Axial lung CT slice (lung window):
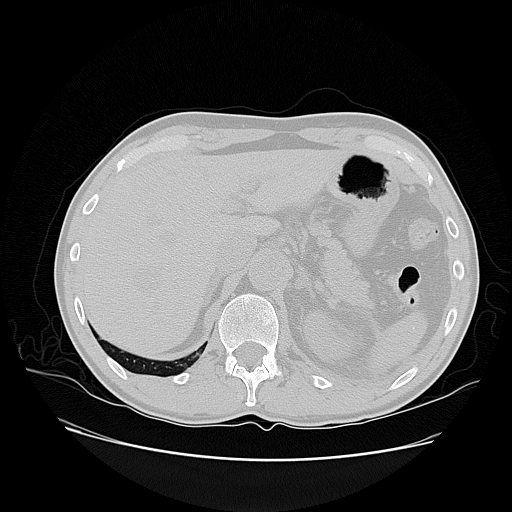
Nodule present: no